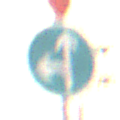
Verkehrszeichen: VorgeschriebeneFahrtrichtungGeradeausOderLinks
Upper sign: VorfahrtGewaehren
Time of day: MorningAfternoon
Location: Roofed (Suburban)
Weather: PartlyCloudy
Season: Winter
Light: Natural